Question: I am a Java developer with no working knowledge of Scala (sadly). I would ask that any code examples provided in the answer would be using Akka's Java API.
I am trying to use the Akka FSM API to model the following super-simple state machine. In reality, my machine is much more complicated, but the answer to this question will allow me to extrapolate to my actual FSM.

And so I have 2 states: 'Off' and 'On'. You can go fro 'Off -> On' by powering the machine on by calling 'SomeObject#powerOn(<someArguments>)'. You can go from 'On -> Off' by powering the machine off by calling 'SomeObject#powerOff(<someArguments>)'.
I'm wondering what actors and supporting classes I'll need in order to implement this FSM. I the actor representing the FSM has to extend 'AbstractFSM'. But what classes represent the 2 states? What code exposes and implements the 'powerOn(...)' and 'powerOff(...)' state transitions? A working Java example, or even just Java pseudo-code, would go a long way for me here.
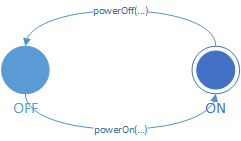
Answer: I think we can do a bit better than copypasta from the FSM docs (<URL>. First, let's explore your use case a bit.
You have two triggers (or events, or signals) -- powerOn and powerOff. You would like send these signals to an Actor and have it change state, of which the two meaningful states are On and Off.
Now, strictly speaking an FSM needs one additional component: an action you wish to take on transition.
'''
FSM:
State (S) x Event (E) -> Action (A), State (S')
Read: "When in state S, if signal E is received, produce action A and advance to state S'"
'''
You don't an action, but an Actor cannot be directly inspected, nor directly modified. All mutation and acknowledgement occurs through asynchronous message passing.
In your example, which provides no action to perform on transition, you basically have a state machine that's a no-op. Actions occur, state transitions without side effect and that state is invisible, so a working machine is identical to a broken one. And since this all occurs asynchronously, you don't even know when the broken thing has finished.
So allow me to expand your contract a little bit, and include the following actions in your FSM definitions:
'''
When in Off, if powerOn is received, advance state to On and respond to the caller with the new state
When in On, if powerOff is received, advance state to Off and respond to the caller with the new state
'''
Now we might be able to build an FSM that is actually testable.
Let's define a pair of classes for your two signals. (the AbstractFSM DSL expects to match on class):
'''
public static class PowerOn {}
public static class PowerOff {}
'''
Let's define a pair of enums for your two states:
'''
enum LightswitchState { on, off }
'''
Let's define an AbstractFSM Actor (<URL> expects that the definitions be set up in a static initializer.
A quick detour, though: AbstractFSM has two generics defined which are used to provide compile time type checking.
S is the base of State types we wish to use, and D is the base of Data types. If you're building an FSM that will hold and modify data (maybe a power meter for your light switch?), you would build a separate class to hold this data rather than trying to add new members to your subclass of AbstractFSM. Since we have no data, let's define a dummy class just so you can see how it gets passed around:
'''
public static class NoDataItsJustALightswitch {}
'''
And so, with this out of the way, we can build our actor class.
'''
public class Lightswitch extends AbstractFSM<LightswitchState, NoDataItsJustALightswitch> {
{ //static initializer
startWith(off, new NoDataItsJustALightswitch()); //okay, we're saying that when a new Lightswitch is born, it'll be in the off state and have a new NoDataItsJustALightswitch() object as data
//our first FSM definition
when(off, //when in off,
matchEvent(PowerOn.class, //if we receive a PowerOn message,
NoDataItsJustALightswitch.class, //and have data of this type,
(powerOn, noData) -> //we'll handle it using this function:
goTo(on) //go to the on state,
.replying(on); //and reply to the sender that we went to the on state
)
);
//our second FSM definition
when(on,
matchEvent(PowerOff.class,
NoDataItsJustALightswitch.class,
(powerOn, noData) -> {
goTo(off)
.replying(off);
//here you could use multiline functions,
//and use the contents of the event (powerOn) or data (noData) to make decisions, alter content of the state, etc.
}
)
);
initialize(); //boilerplate
}
}
'''
I'm sure you're wondering: how do I use this?! So let's make you a test harness using straight JUnit and the Akka Testkit for java:
'''
public class LightswitchTest {
@Test public void testLightswitch() {
ActorSystem system = ActorSystem.create("lightswitchtest");//should make this static if you're going to test a lot of things, actor systems are a bit expensive
new JavaTestKit(system) {{ //there's that static initializer again
ActorRef lightswitch = system.actorOf(Props.create(Lightswitch.class)); //here is our lightswitch. It's an actor ref, a reference to an actor that will be created on
//our behalf of type Lightswitch. We can't, as mentioned earlier, actually touch the instance
//of Lightswitch, but we can send messages to it via this reference.
lightswitch.tell( //using the reference to our actor, tell it
new PowerOn(), //to "Power On," using our message type
getRef()); //and giving it an actor to call back (in this case, the JavaTestKit itself)
//because it is asynchronous, the tell will return immediately. Somewhere off in the distance, on another thread, our lightbulb is receiving its message
expectMsgEquals(LightswitchState.on); //we block until the lightbulb sends us back a message with its current state ("on.")
//If our actor is broken, this call will timeout and fail.
lightswitch.tell(new PowerOff(), getRef());
expectMsgEquals(LightswitchState.off);
system.stop(lightswitch); //switch works, kill the instance, leave the system up for further use
}};
}
}
'''
And there you are: an FSM lightswitch. Honestly though, an example this trivial doesn't really show the power of FSMs, as a data-free example can be performed as a set of "become/unbecome" behaviors in like half as many LoC with no generics or lambdas. Much more readable IMO.
PS consider learning Scala, if only to be able to read other peoples' code! The first half of the book Atomic Scala is available free online.
PPS if all you really want is a composable state machine, I maintain <URL> but if you really want to decouple the implementation of a state machine from inputs and outputs there may be some inspiration there.